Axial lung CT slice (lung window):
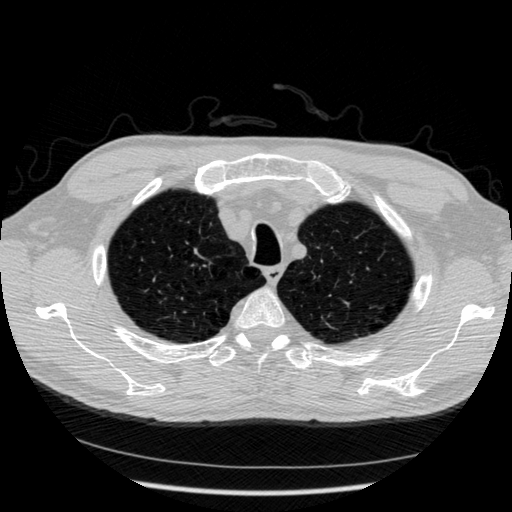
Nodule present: no